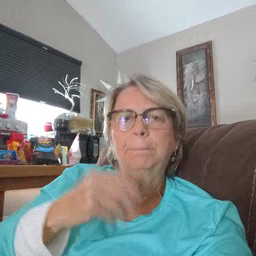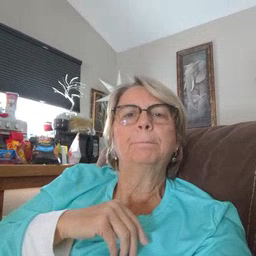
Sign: sleep